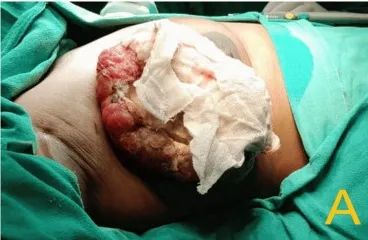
Intra-operative images of mastectomy. After induction.
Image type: medical_photograph (other_medical_photograph)